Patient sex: F
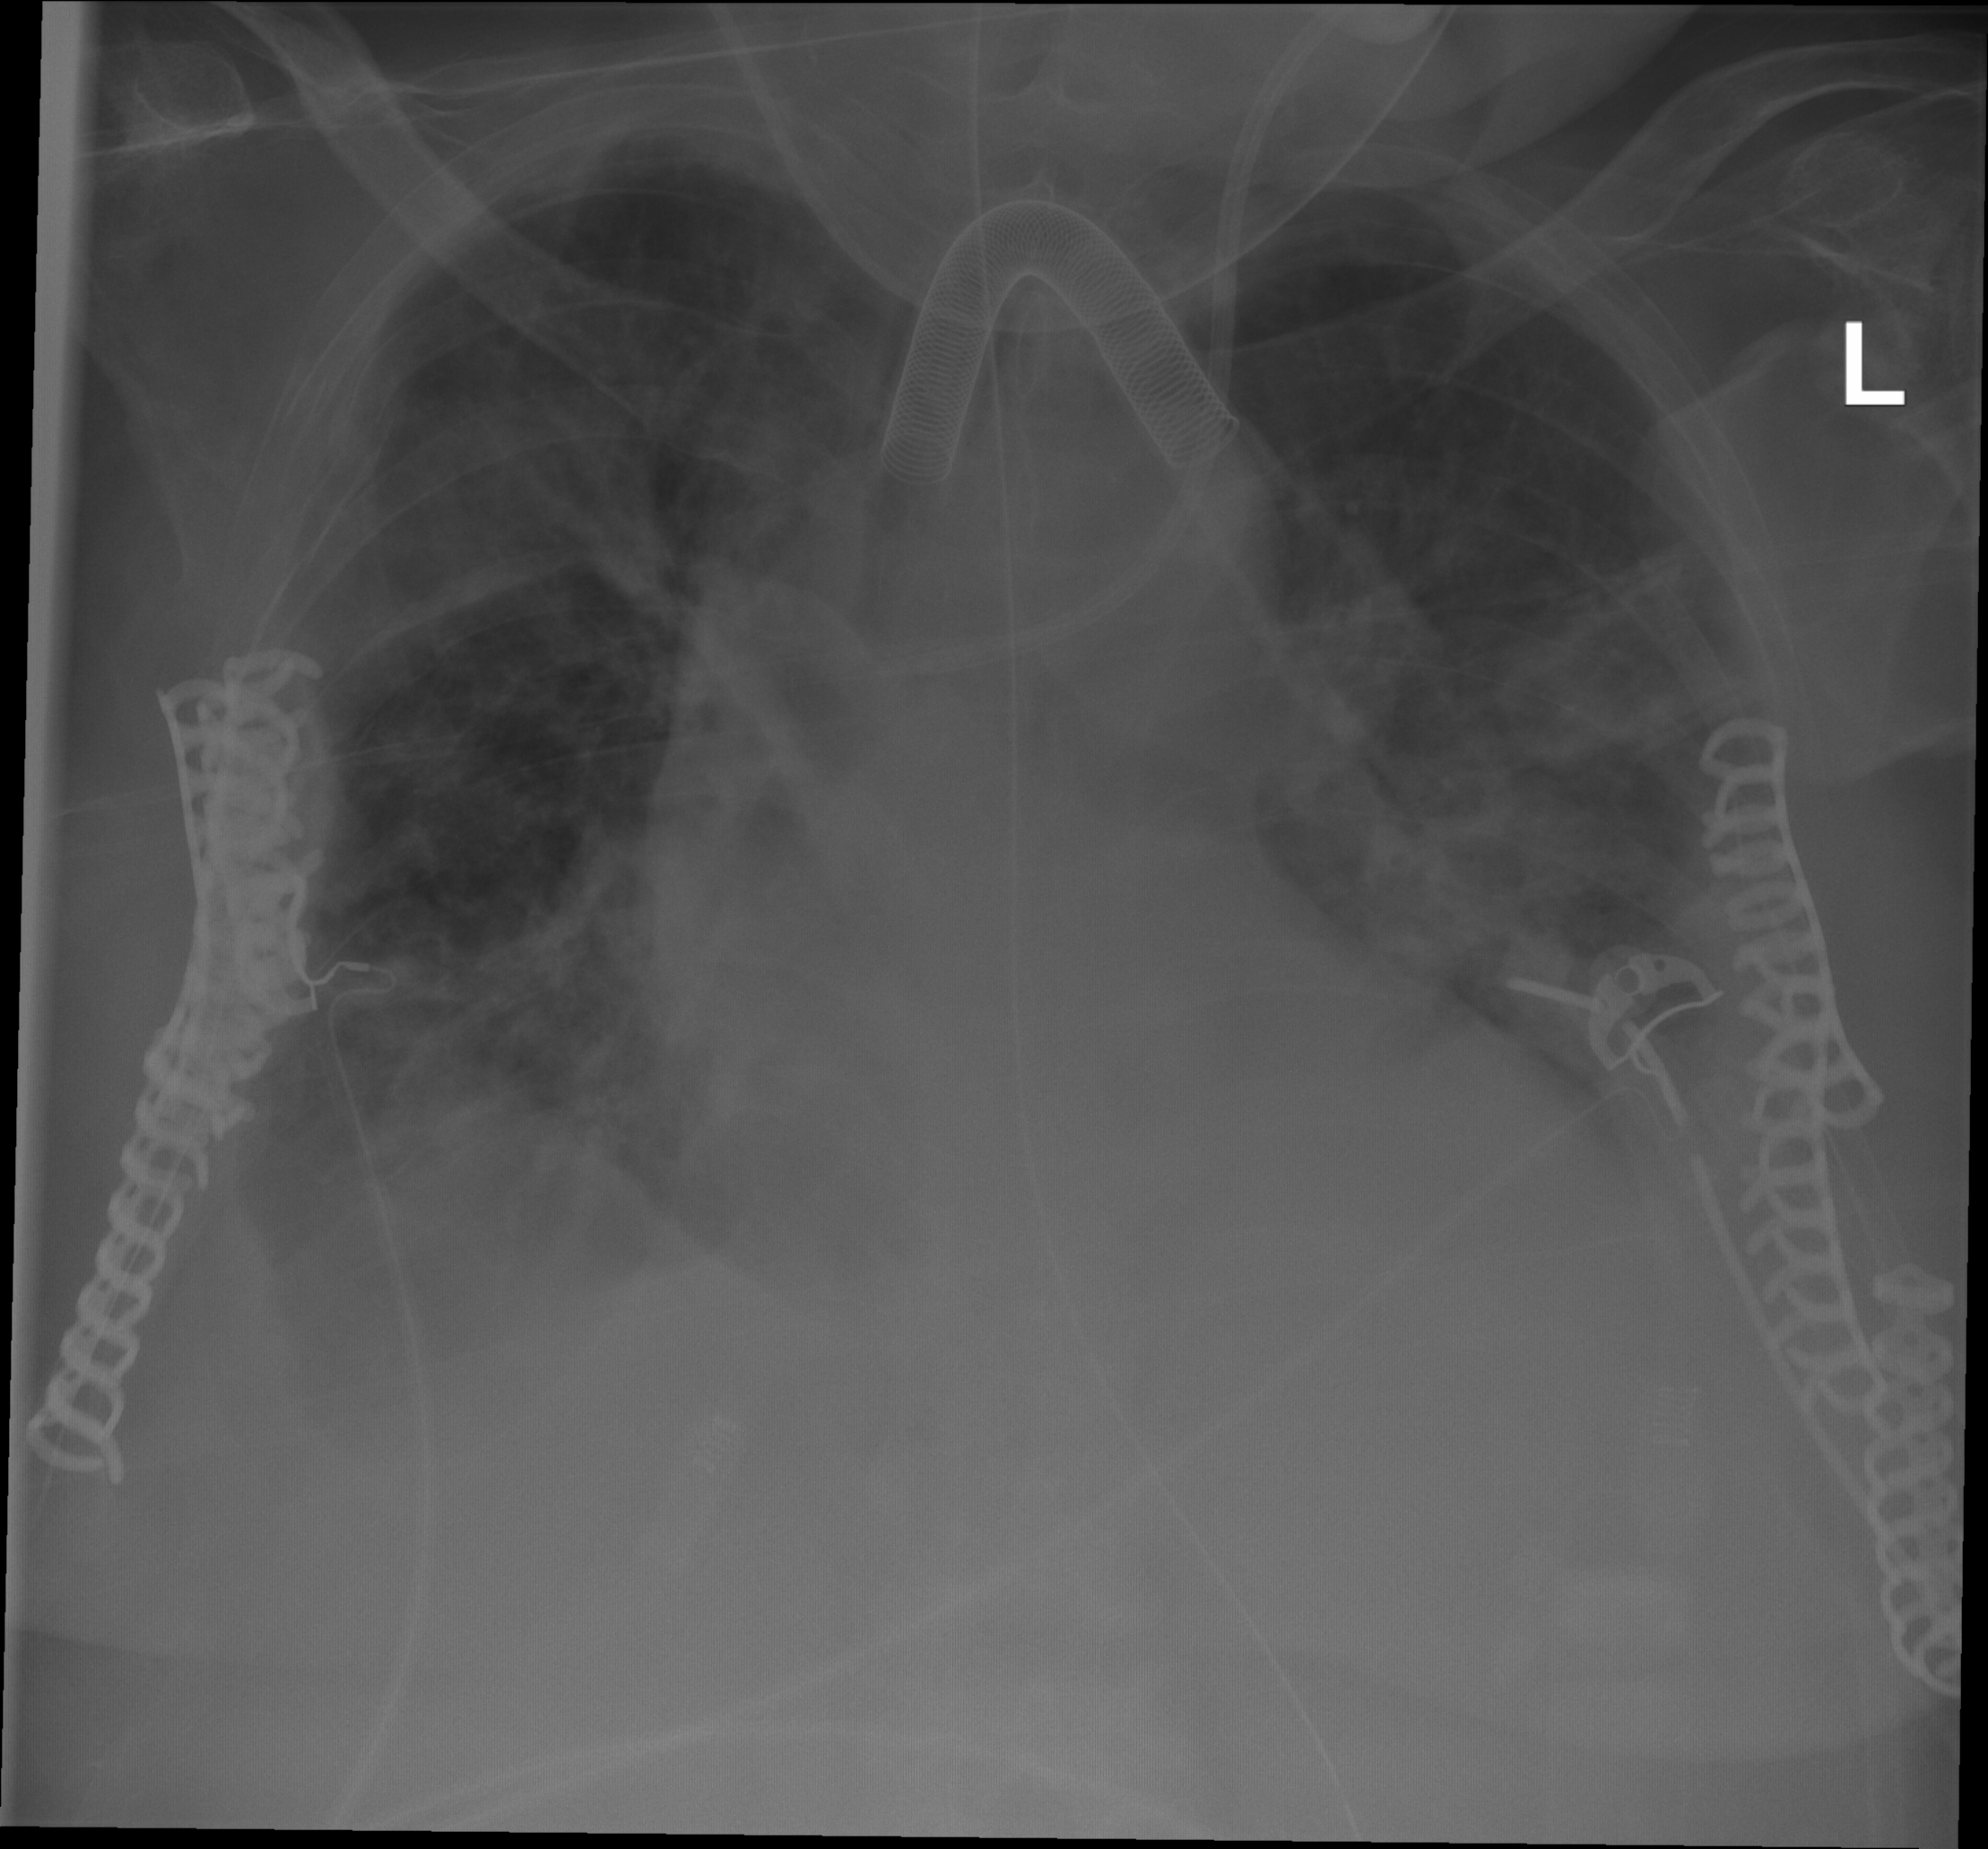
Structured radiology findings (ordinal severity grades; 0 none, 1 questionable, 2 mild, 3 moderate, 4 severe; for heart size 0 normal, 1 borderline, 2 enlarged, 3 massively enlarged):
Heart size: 1
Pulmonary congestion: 0
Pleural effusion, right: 2
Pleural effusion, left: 3
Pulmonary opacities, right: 2
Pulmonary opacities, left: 2
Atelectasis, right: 3
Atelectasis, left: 3